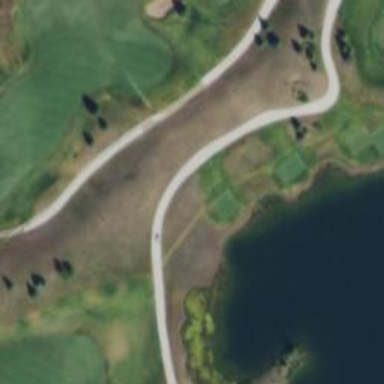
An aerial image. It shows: Intermediate level nordic skiing path with classic and skating grooming. It is similar to golf cart path.